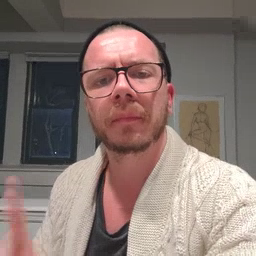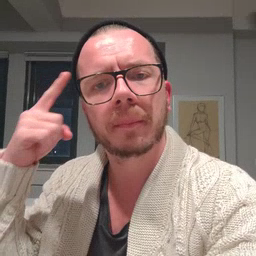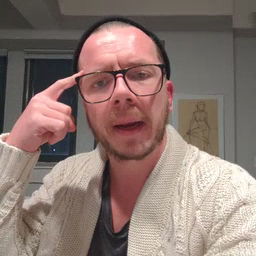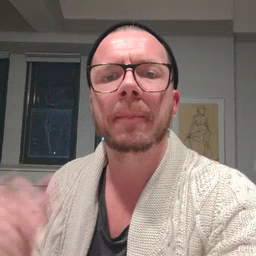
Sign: penny